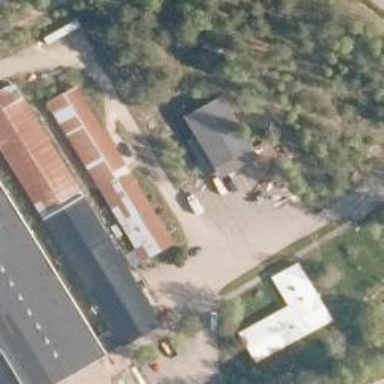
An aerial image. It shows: Parking area.